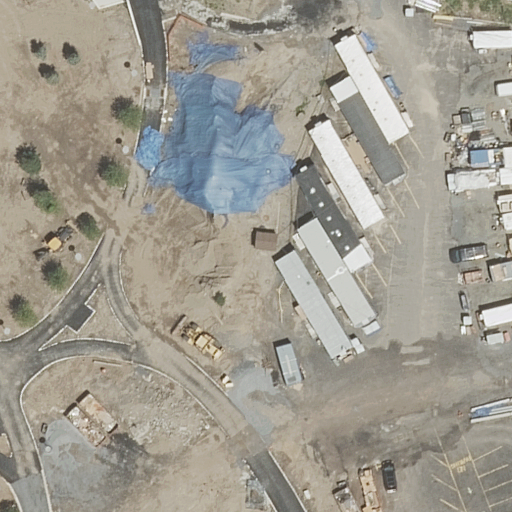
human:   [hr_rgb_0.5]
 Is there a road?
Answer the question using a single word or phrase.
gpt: yes

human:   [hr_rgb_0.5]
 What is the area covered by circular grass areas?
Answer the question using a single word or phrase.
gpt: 0m2

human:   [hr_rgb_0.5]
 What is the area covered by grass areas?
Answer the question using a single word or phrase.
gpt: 4752m2

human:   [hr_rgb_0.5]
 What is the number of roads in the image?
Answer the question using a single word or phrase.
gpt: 6

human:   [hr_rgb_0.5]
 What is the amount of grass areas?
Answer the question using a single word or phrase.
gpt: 6

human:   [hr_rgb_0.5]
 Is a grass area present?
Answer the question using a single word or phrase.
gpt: yes

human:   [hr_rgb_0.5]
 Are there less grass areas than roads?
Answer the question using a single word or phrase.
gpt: no

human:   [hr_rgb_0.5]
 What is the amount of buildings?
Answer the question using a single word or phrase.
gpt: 0

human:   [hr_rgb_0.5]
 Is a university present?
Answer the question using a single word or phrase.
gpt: yes

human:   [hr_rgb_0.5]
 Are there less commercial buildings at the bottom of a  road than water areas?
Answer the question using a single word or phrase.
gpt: no

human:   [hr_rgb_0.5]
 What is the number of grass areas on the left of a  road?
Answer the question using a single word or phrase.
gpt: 4

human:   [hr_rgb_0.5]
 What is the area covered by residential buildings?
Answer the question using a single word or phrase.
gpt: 0m2

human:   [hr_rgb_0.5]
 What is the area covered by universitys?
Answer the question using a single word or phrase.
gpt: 7587m2

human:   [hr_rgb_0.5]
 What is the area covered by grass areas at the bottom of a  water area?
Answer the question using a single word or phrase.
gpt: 0m2

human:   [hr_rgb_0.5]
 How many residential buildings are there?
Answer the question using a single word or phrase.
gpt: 0

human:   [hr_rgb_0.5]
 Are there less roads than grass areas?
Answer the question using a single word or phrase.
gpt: no

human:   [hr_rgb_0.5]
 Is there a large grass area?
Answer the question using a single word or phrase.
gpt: yes

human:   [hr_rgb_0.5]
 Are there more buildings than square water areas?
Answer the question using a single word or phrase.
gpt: no

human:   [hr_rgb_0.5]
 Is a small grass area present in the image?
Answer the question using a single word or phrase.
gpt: yes

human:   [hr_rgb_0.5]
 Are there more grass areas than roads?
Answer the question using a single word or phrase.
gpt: no

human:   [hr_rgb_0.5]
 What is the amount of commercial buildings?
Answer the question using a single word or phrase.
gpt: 0

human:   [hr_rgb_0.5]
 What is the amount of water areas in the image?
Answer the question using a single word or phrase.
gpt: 0

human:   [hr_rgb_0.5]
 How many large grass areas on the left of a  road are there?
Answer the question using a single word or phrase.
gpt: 1

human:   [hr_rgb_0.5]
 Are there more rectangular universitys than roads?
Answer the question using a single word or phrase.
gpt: no

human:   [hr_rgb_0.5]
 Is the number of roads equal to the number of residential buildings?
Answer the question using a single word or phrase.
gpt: no

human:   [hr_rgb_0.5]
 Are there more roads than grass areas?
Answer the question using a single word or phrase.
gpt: no

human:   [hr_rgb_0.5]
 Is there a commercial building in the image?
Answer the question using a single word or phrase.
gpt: no

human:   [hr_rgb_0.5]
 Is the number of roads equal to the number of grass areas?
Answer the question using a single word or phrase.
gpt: yes

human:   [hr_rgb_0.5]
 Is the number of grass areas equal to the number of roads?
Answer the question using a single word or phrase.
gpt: yes

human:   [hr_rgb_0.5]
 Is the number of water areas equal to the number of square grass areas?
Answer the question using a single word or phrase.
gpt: yes

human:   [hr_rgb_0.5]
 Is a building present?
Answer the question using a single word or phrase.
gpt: no

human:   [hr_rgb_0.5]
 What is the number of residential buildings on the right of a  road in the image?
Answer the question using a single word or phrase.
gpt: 0

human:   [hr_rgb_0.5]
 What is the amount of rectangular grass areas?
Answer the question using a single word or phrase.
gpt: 1

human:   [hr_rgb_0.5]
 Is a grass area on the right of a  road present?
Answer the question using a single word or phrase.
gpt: yes

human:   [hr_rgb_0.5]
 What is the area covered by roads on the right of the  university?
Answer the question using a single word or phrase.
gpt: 0m2

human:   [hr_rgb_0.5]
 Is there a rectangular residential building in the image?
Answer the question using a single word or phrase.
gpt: no

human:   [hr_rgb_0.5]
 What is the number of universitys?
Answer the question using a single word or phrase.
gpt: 1

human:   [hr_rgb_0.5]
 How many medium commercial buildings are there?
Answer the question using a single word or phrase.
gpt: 0

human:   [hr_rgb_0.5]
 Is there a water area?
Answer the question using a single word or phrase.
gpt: no

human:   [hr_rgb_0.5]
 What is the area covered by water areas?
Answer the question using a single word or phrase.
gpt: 0m2

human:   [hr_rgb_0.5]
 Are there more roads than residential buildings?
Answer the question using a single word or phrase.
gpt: yes

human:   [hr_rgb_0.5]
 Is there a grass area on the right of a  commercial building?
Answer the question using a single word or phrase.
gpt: no

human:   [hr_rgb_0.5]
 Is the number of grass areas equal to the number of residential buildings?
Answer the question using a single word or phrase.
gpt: no

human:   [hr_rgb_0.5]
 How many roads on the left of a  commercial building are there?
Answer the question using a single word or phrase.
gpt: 0

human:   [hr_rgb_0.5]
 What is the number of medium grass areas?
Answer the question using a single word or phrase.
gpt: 2

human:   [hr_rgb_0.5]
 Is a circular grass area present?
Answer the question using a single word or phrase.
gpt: no

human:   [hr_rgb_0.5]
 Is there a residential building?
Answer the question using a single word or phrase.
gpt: no

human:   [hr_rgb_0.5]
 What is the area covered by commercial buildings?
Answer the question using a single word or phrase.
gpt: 0m2

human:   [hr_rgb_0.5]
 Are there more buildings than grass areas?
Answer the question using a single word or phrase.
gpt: no

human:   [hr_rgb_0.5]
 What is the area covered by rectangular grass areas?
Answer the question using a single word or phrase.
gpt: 242m2

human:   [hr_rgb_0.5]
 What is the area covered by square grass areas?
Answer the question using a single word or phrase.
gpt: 0m2

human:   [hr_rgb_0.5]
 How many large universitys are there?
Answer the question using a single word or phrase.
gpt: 1

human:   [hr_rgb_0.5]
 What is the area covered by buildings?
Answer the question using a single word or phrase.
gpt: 0m2

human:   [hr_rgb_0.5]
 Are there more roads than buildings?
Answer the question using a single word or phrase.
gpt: yes

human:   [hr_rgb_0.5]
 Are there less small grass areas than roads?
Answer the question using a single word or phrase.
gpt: yes

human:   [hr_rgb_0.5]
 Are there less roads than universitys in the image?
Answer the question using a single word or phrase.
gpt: no

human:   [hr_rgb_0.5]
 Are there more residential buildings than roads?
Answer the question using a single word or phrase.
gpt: no

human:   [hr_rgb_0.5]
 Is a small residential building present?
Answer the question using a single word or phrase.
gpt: no

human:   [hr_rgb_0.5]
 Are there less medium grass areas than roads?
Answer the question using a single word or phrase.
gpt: yes

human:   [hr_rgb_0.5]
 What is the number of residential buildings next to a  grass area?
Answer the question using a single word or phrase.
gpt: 0

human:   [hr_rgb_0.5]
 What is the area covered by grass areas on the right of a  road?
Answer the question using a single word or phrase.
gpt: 1765m2

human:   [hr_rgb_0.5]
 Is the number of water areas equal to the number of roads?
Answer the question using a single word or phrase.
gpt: no

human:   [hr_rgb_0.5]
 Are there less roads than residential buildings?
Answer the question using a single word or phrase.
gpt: no

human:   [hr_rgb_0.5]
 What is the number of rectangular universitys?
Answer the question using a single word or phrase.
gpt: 0